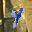
Label: 4